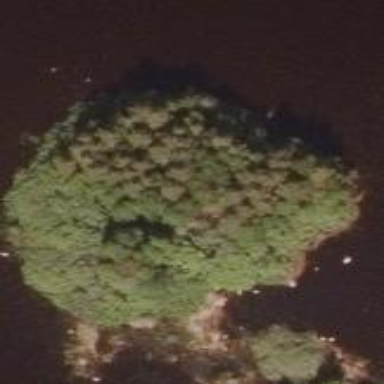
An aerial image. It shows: Island covered with woodland.